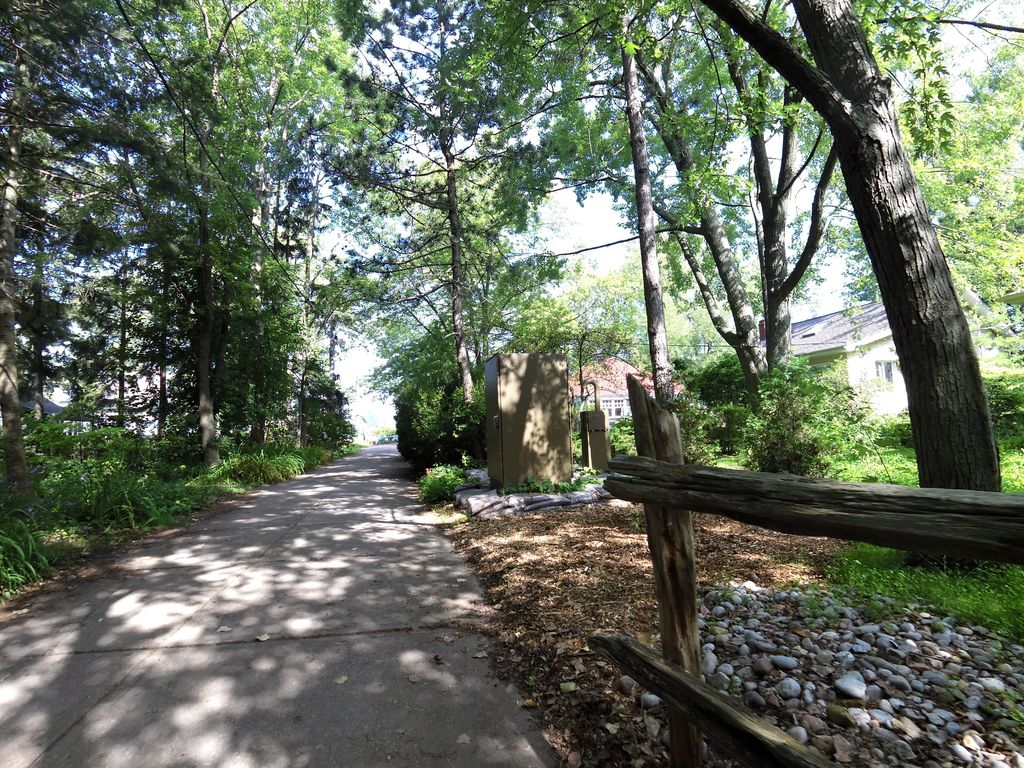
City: toronto